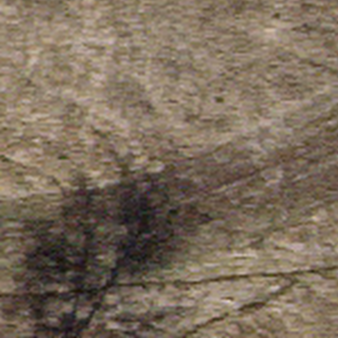
Label: other